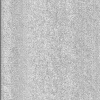
Atmospheric dust classification: dusty